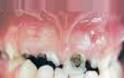
Condition: Caries